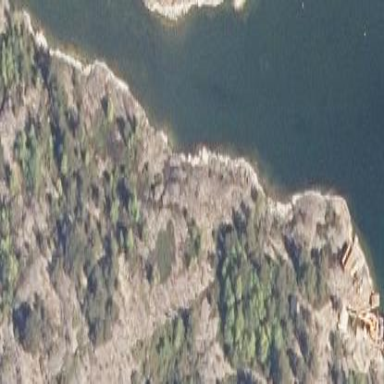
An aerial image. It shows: Landscape of bare rock.